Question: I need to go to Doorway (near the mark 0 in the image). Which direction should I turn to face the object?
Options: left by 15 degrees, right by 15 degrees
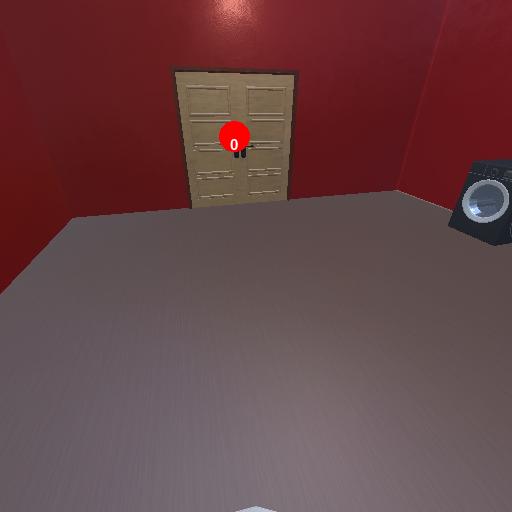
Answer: left by 15 degrees